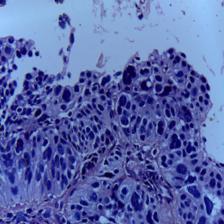
Diagnosis: OSCC